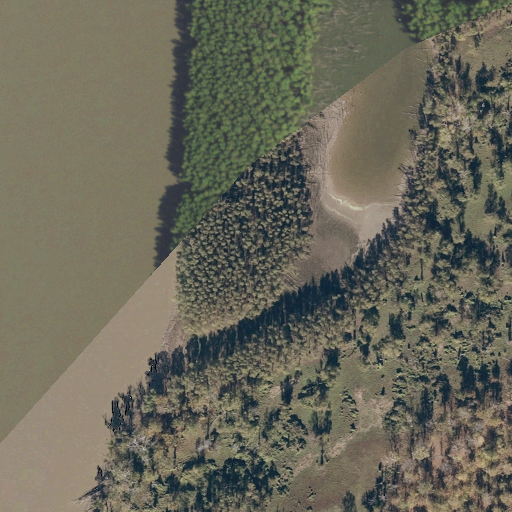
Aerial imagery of cape in Mississippi named Point Facilo containing open water, woody wetlands, and herbaceous wetlands